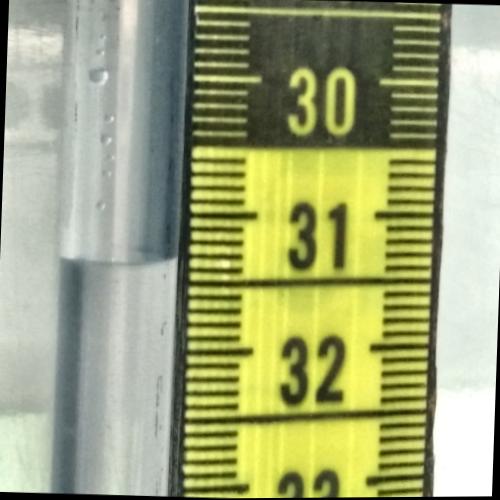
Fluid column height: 31.3 cm